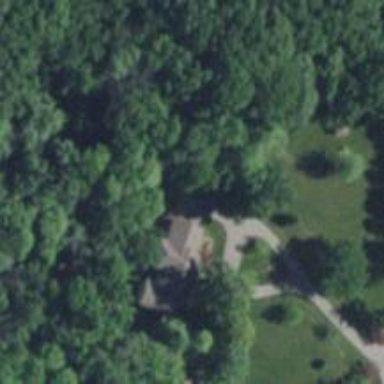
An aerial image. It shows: Driveway.